Question: in this piece of html,
'''
<div>
<a href="http://www.facebook.com/" target="_blank">
<img border="0" width="26" height="25" src="facebook.gif" alt="Facebook"/>
</a>
&nbsp;&nbsp;&nbsp;
<a href="http://twitter.com/" target="_blank">
<img border="0" width="26" height="25" src="twitter.gif" alt="Twitter"/>
</a>
</div>
'''
when it's displayed in the browser, there's a small mark next to the first image. Why does it appear and how can i remove it?
Here's an image to show it :

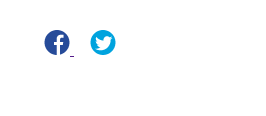
Answer: Just try setting the 'text-decoration: none' for the two links above.
The problem you are facing is that the links are underlined by default, and there might be a line-break after the image that is causing a white-space characters, and the default 'text-decoration: underline;' is showing an underline under that white-space character.